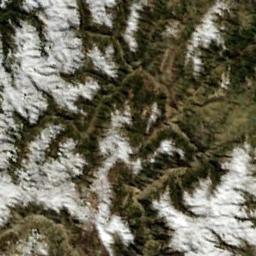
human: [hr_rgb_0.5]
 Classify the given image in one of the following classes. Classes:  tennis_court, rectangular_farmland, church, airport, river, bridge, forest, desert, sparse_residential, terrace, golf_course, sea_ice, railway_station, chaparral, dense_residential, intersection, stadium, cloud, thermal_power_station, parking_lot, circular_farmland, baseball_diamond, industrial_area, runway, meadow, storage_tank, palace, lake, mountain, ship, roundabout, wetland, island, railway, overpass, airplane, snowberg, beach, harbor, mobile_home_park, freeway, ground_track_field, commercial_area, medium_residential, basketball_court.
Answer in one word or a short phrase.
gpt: snowberg